Interaction volume radius: 5 \u00c5
Interaction volume height: 25 \u00c5
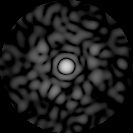
Disorder parameter: 0.8479